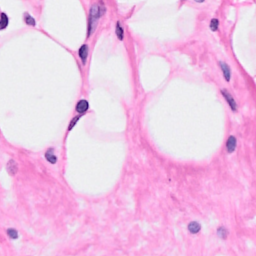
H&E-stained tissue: Breast